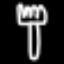
Label: fork